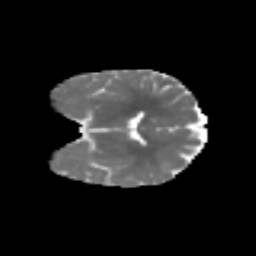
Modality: MD
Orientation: coronal
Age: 6
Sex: female
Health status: healthy